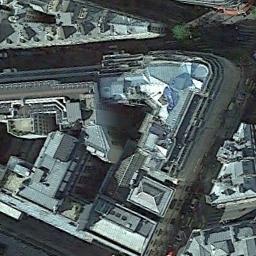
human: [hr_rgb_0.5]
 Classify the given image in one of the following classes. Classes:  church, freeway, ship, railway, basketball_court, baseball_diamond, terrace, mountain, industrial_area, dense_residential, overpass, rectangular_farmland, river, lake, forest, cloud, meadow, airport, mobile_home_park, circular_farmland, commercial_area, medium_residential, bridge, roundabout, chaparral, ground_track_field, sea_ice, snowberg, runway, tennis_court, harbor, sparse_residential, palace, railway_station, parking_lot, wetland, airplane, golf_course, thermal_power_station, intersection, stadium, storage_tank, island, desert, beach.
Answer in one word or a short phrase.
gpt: commercial_area